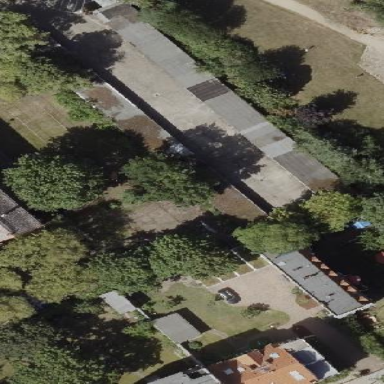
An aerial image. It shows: Group of garages.